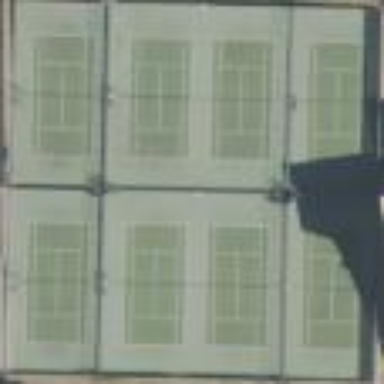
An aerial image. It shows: Tennis court on the leisure land pitch.